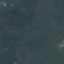
Label: Pasture